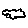
Label: cloud